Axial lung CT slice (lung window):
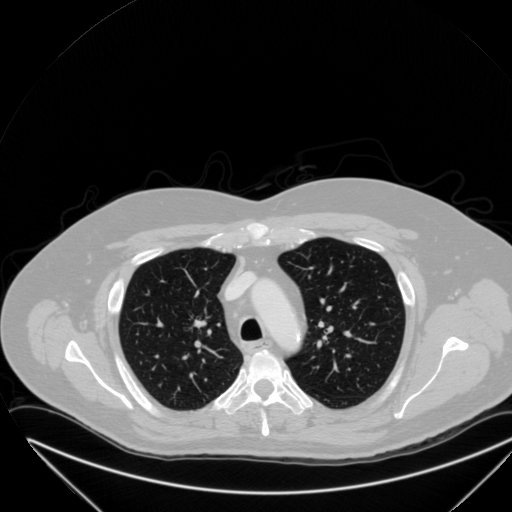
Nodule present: no